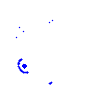
Particle: kaon